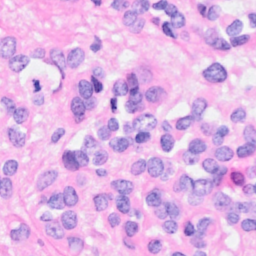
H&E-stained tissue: Breast